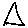
Label: triangle